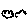
Label: cloud